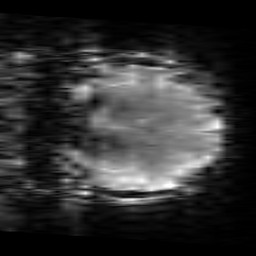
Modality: T2starw
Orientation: coronal
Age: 23
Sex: female
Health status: healthy
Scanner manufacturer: siemens
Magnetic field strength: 3 T
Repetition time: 0.7 s
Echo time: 0.02 s